Question: I am having an issue with displaying a table where the columns are displayed programmatically.
Following is the html code where this issue can be seen (and has confirmed its not the code behind affecting the rendering).
'''
<table>
<tr>
<th>NUMER</th>
<th>NAME</th>
<th align="center" style="display:block;">LOCATION</th>
<th align="center" style="display:none;">1</th>
<th align="center" style="display:block;">2</th>
</tr>
<tr>
<td>12345</td>
<td>BOB Jr</td>
<td align="center" style="display:block;"><input type="CheckBox" ID="updateLocation" runat="server" /></td>
<td align="center" style="display:none;"><input type="CheckBox" ID="updateLocation" runat="server" /></td>
<td align="center" style="display:block;"><input type="CheckBox" ID="updateLocation" runat="server" /></td>
</tr>
'''
This will display as the following on Chrome and Firefox:
The style is added programmatically, which is clearly causing the issue however i was wondering if anyone has suggestions to resolving this issue?
The table columns have to be displayed programmatically as this functionality is user driven.
Also note this works fine on IE.
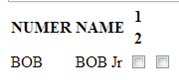
Answer: Don't use
'''
display:block
'''
That is incompatible with tables.
You are looking for:
'''
display:table-cell
'''
That said, I suggest you give this question and answer a good read before proceeding, especially if you have to support older IE: <URL>